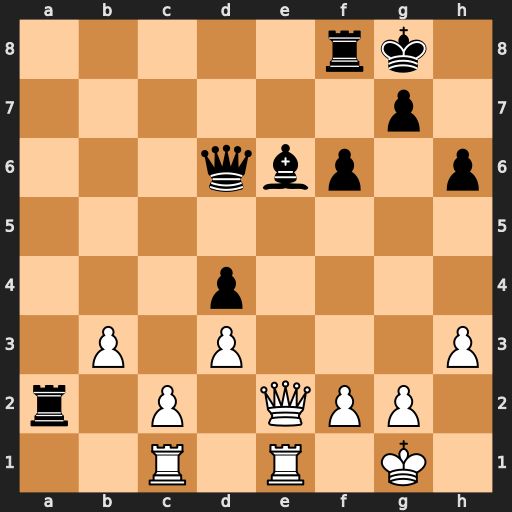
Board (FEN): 5rk1/6p1/3qbp1p/8/3p4/1P1P3P/r1P1QPP1/2R1R1K1
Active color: w
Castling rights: -
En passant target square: -
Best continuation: Qxe6+ Qxe6 Rxe6